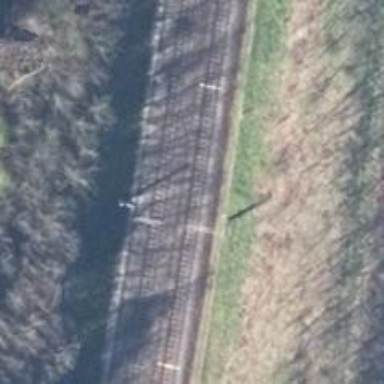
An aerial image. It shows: Railway milestone with catenary mast.